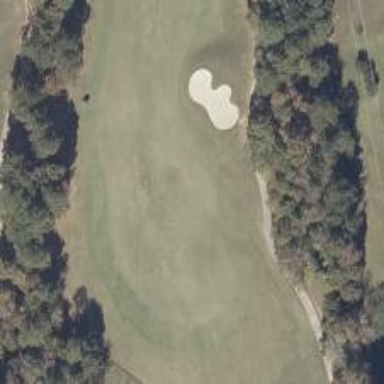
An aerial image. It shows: View of golf hole.